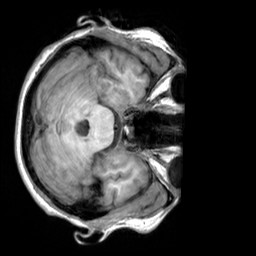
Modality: T1w
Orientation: axial
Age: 33
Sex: female
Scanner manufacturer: siemens
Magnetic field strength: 3 T
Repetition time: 2.3 s
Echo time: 0.00303 s